Field crop: maize
Growth stage: 2
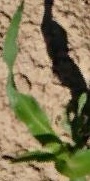
Species: maize